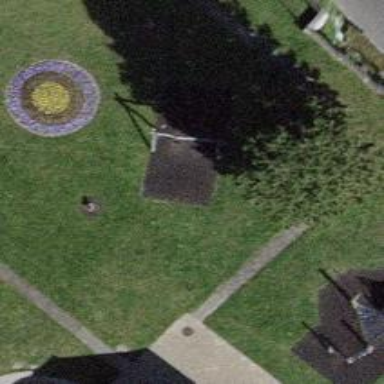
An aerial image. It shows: Playground featuring swings.